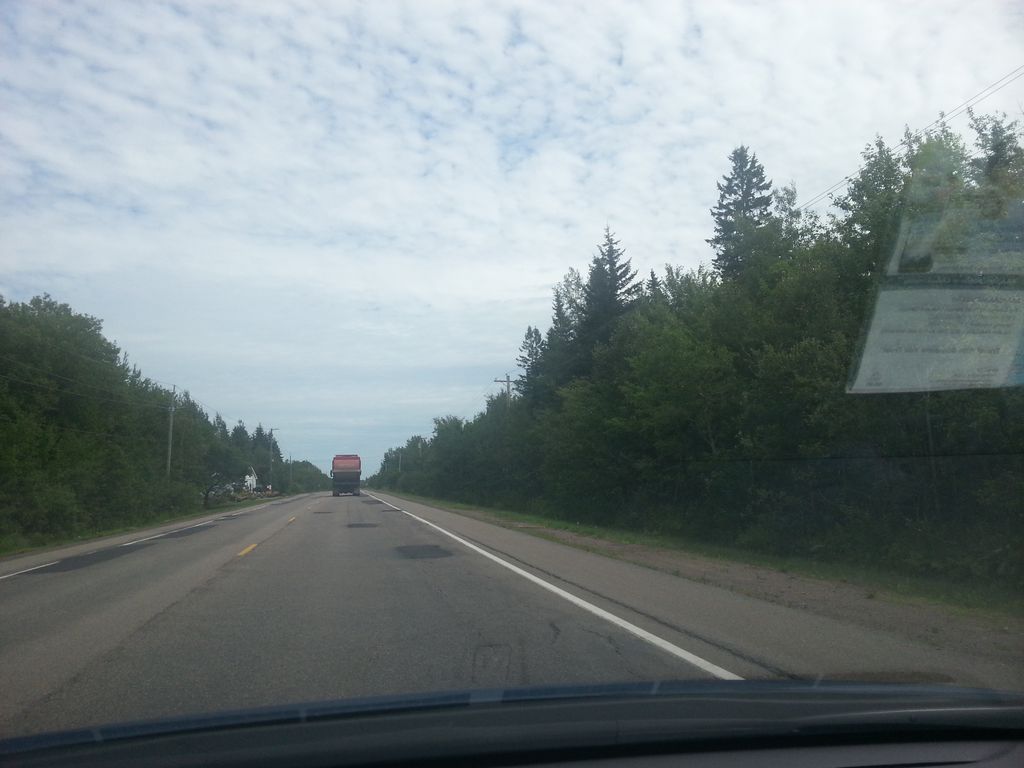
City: charlottetown